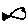
Label: fish